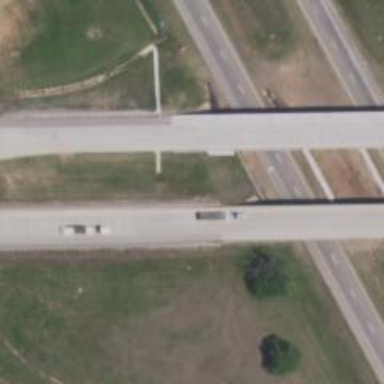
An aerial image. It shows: Bridge over trunk highway with expressway.